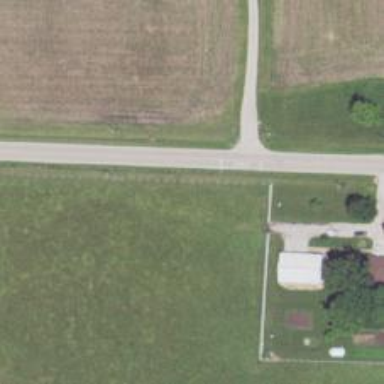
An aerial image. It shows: Secondary road.